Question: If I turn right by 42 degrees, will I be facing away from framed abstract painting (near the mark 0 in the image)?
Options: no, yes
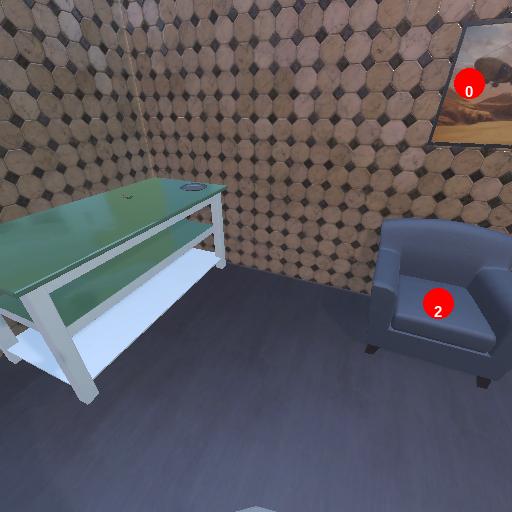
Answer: no